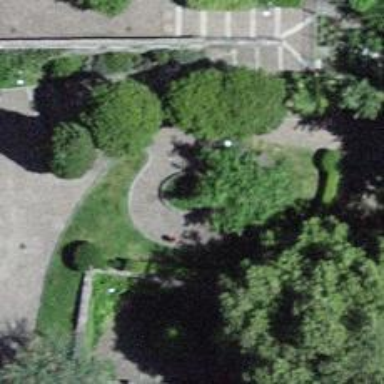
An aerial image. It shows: Fountain.